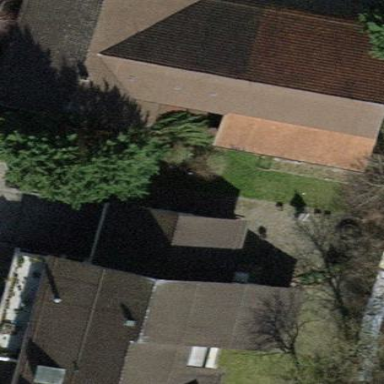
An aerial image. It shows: Detached building with gabled red roof.